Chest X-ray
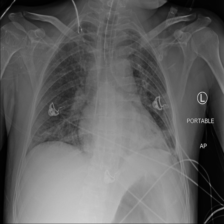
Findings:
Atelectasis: negative
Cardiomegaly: negative
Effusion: negative
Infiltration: negative
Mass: negative
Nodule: negative
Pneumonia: negative
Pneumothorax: negative
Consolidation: negative
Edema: negative
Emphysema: negative
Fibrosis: negative
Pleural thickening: negative
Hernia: negative